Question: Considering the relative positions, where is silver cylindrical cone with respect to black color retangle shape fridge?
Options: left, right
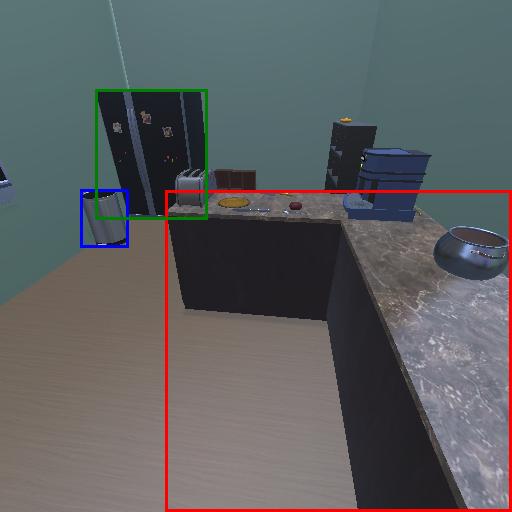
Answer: left